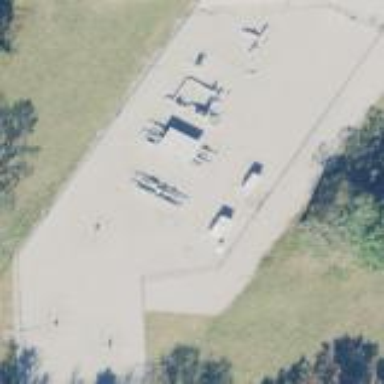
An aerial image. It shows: Measurement substation surrounded by fence.